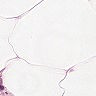
Metastatic tissue present: no